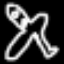
Label: airplane